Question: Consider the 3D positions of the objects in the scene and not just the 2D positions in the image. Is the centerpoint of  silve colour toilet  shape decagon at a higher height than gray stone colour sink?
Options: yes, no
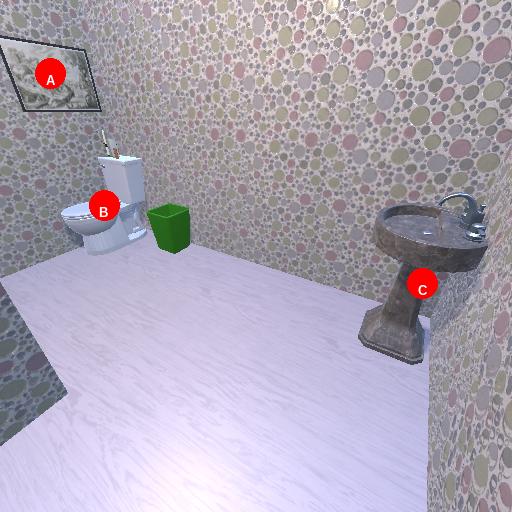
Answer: yes